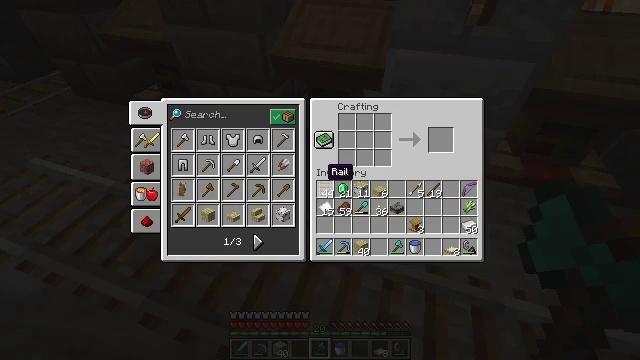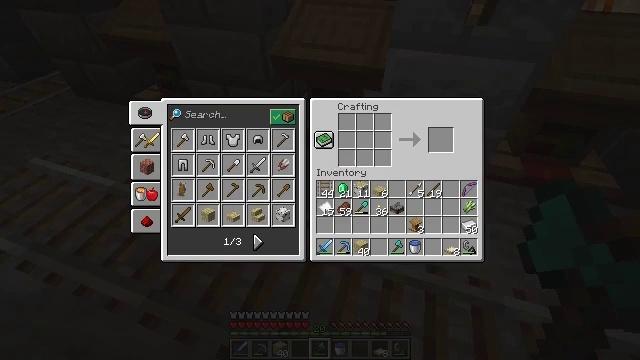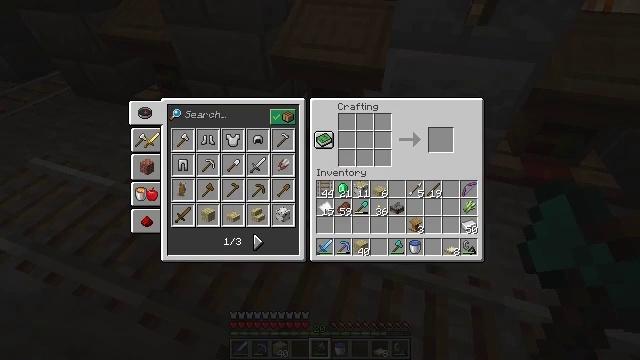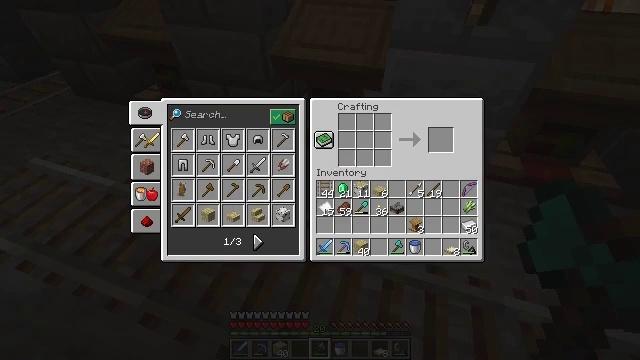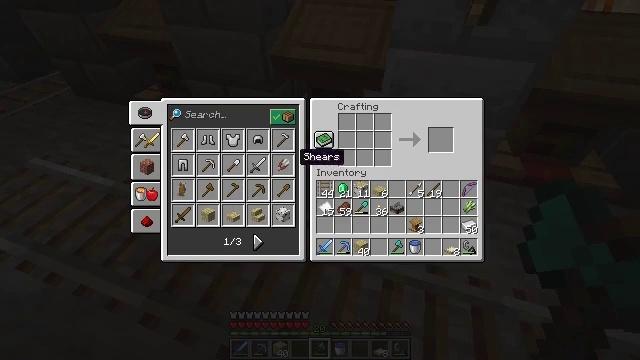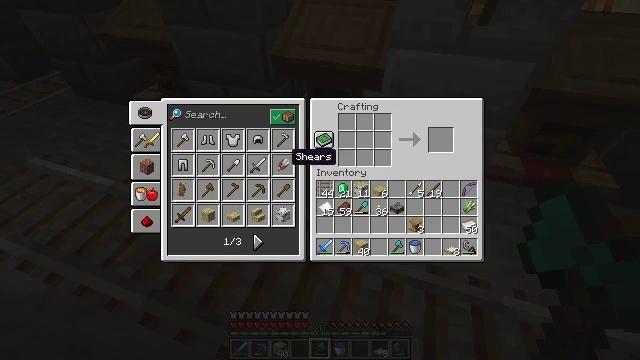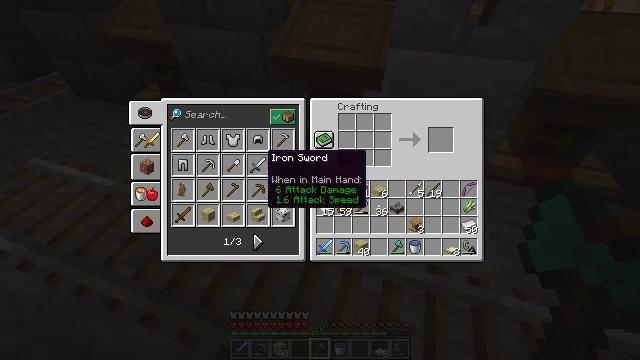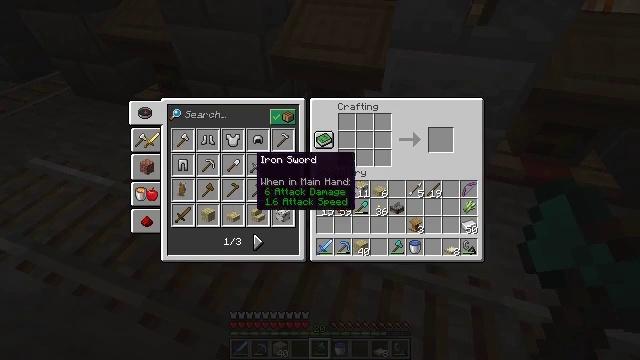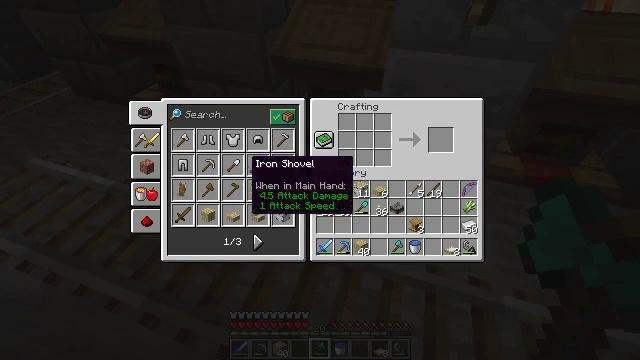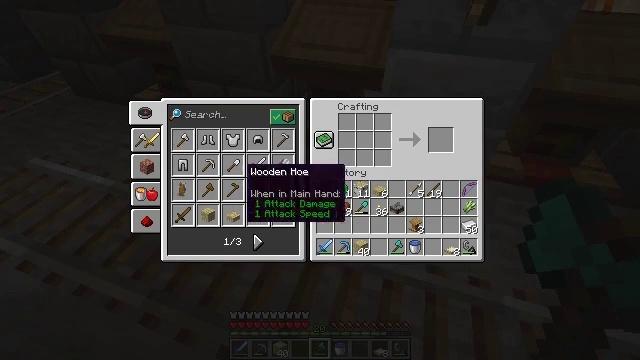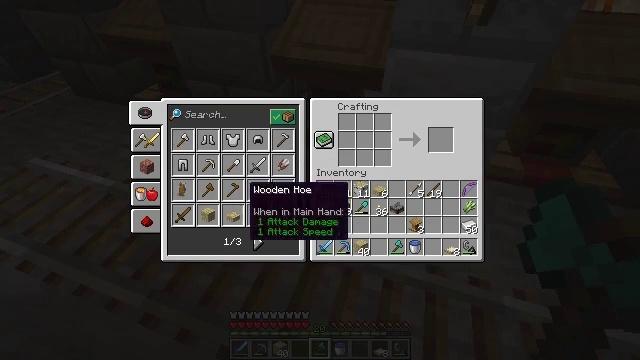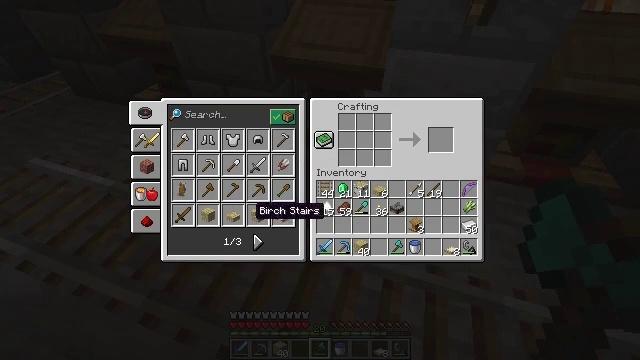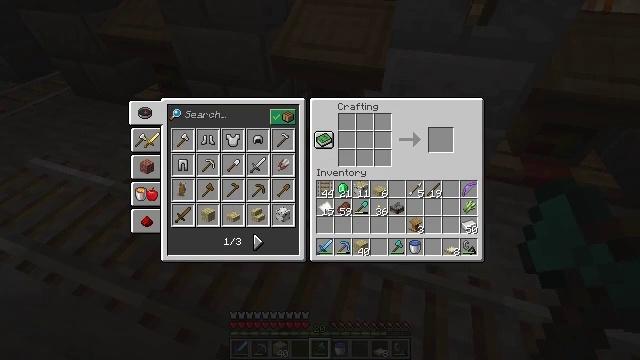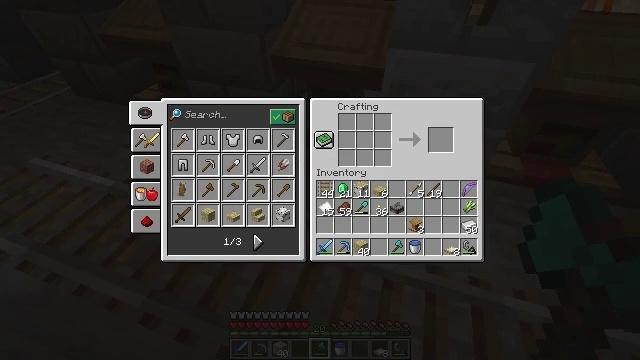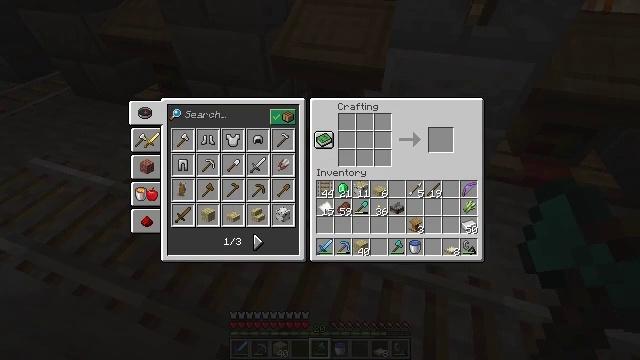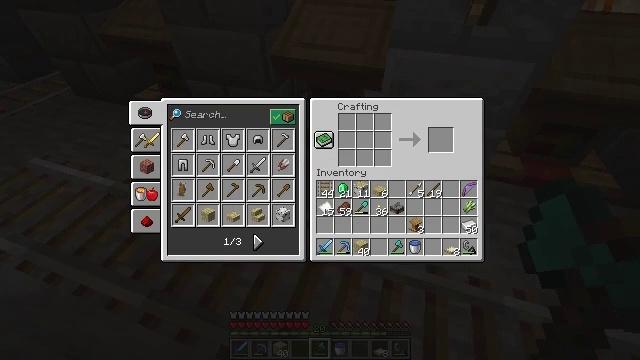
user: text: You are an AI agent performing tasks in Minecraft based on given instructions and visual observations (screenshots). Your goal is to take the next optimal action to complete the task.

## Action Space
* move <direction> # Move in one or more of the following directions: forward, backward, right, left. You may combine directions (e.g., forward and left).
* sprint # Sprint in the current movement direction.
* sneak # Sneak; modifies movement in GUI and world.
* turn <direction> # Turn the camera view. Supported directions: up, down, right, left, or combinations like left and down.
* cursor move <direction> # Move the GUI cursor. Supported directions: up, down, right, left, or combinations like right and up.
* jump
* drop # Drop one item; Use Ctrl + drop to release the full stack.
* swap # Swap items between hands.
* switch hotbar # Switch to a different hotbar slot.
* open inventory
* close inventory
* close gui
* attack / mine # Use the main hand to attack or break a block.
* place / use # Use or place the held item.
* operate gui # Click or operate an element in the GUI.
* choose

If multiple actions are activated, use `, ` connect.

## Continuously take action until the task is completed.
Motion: motion action
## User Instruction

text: Open a crafting table and craft a cauldron.
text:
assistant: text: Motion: no_op
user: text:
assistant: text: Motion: turn left
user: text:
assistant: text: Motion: turn left
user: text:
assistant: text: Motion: no_op
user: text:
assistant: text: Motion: turn left
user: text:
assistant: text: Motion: turn left
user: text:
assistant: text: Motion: turn left
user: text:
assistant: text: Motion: no_op
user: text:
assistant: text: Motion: turn down
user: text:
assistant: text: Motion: turn down
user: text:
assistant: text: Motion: turn down
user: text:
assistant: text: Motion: turn down
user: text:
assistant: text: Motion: turn down
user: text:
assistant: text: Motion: no_op
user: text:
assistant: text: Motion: no_op
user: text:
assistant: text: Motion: no_op
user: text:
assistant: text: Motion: no_op
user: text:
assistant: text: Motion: no_op
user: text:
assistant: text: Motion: no_op
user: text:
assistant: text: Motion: no_op
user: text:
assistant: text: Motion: no_op
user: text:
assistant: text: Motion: no_op
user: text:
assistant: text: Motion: no_op
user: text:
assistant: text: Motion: attack / mine
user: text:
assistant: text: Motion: attack / mine
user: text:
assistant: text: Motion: attack / mine
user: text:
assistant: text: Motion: attack / mine
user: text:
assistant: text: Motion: no_op
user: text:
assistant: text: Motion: no_op
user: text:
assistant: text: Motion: no_op